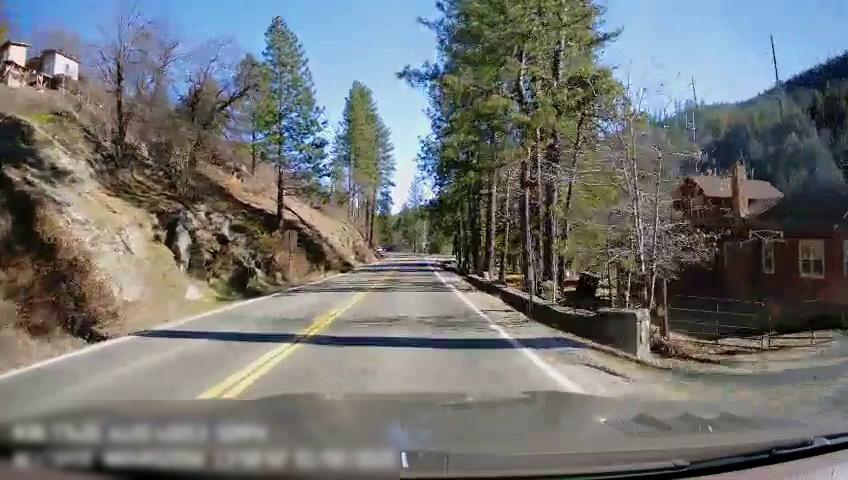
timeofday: Day
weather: Sunny
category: Drivable Space
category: Drivable Space
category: Lanes | Opposite Lane
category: Lanes | Current Lane
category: Lanes | Opposite Lane
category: Lanes | Current Lane